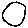
Label: circle